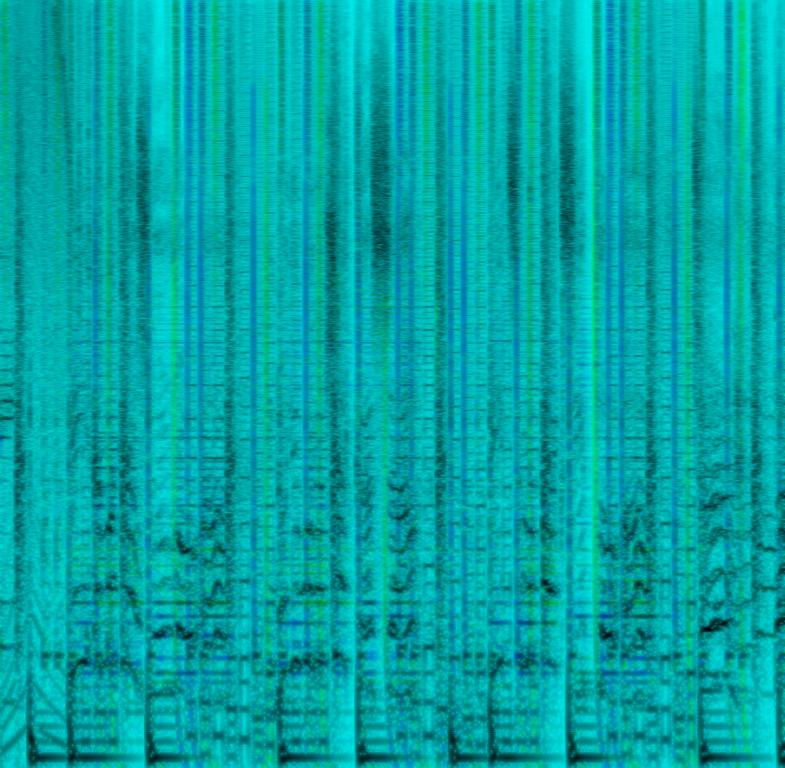
The low quality recording features a pop song that consists of a passionate male vocal, alongside background male vocals, singing over punchy 808 bass, claps, shimmering hi hats, wide tinny percussion, repetitive synth lead melody and groovy synth keys melody. It sounds groovy, addictive and exciting - like something you would hear in a club.